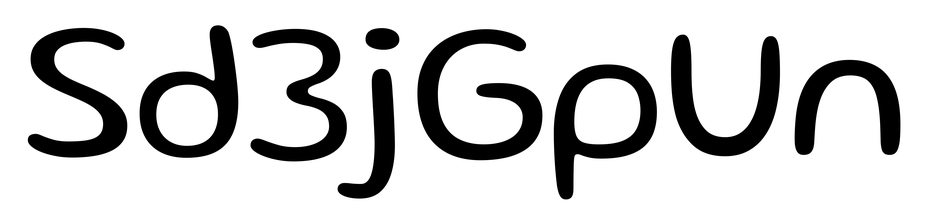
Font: Gluten_Light